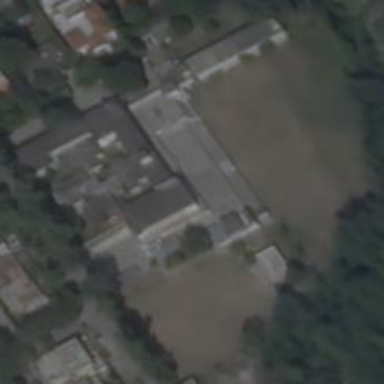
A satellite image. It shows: School.